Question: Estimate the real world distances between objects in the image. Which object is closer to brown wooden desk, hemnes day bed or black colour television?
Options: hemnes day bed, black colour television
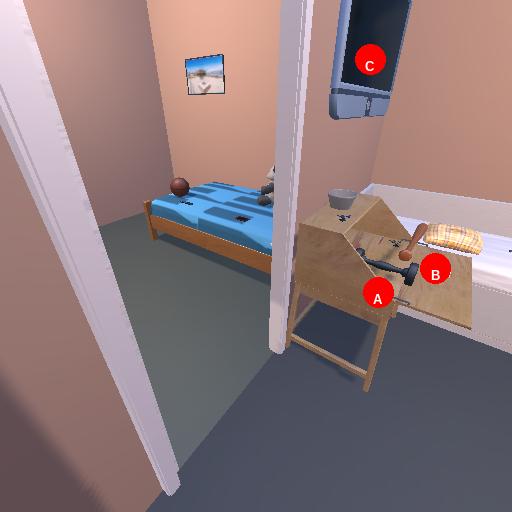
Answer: hemnes day bed